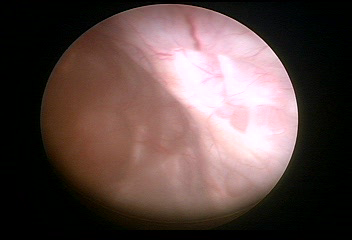
Modality: WLC
Class: Normal mucosa
Bladder cancer association: No